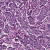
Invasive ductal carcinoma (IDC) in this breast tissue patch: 1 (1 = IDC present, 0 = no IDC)